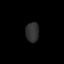
Tissue: lung
Cell type: Myeloid cells
Senescence score: 0.1106
Nuclear area (px): 255
Mean DAPI intensity: 48.588